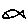
Label: fish